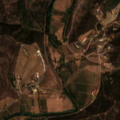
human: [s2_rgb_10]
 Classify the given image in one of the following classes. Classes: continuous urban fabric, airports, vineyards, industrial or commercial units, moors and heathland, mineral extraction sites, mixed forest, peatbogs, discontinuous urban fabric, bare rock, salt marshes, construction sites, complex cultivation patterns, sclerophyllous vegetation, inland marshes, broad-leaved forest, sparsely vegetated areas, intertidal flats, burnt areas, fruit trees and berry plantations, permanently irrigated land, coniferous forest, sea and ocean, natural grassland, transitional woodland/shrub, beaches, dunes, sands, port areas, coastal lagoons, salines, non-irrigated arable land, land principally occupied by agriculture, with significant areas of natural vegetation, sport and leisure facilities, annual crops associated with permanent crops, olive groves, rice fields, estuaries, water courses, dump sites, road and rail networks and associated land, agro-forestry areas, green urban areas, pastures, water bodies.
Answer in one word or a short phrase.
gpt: pastures, complex cultivation patterns, broad-leaved forest, sclerophyllous vegetation